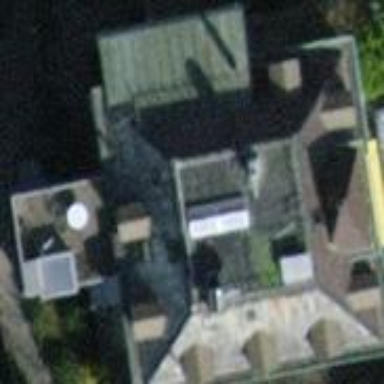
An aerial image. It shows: Detached building.